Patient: sex M, age 32
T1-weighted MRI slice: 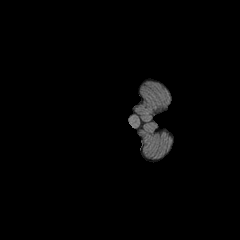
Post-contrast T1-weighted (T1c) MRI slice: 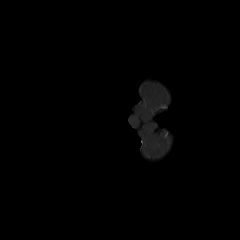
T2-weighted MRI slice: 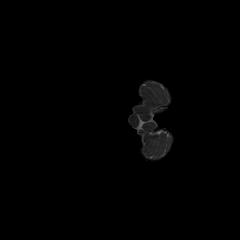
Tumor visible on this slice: no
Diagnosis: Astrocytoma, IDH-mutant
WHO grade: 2